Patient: sex F, age 68
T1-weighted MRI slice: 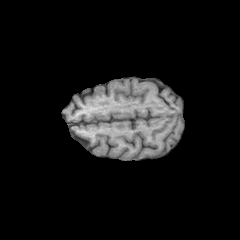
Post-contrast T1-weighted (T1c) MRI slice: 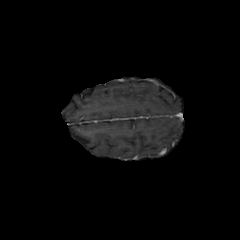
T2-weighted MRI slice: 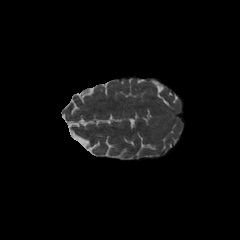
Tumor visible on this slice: no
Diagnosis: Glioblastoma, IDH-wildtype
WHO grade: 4